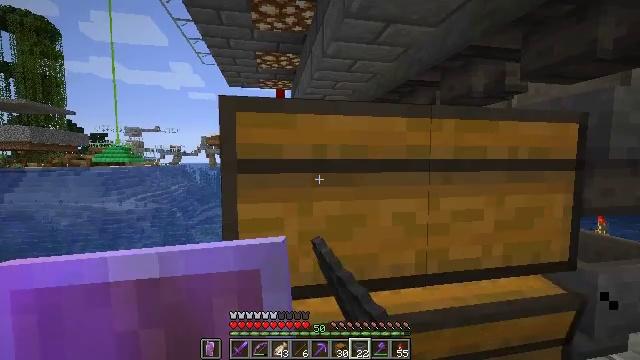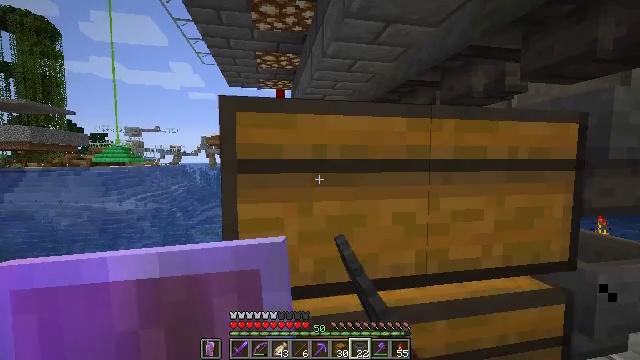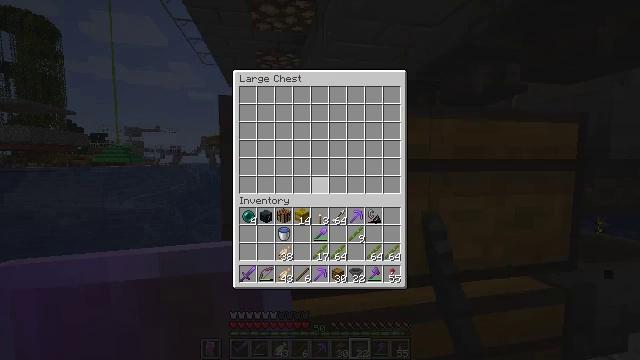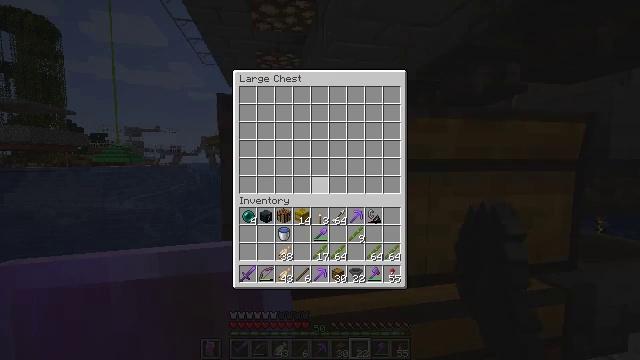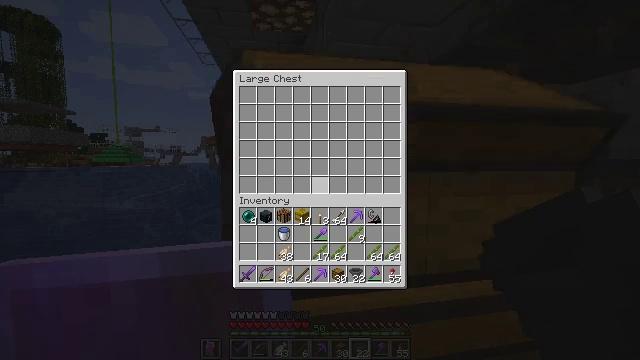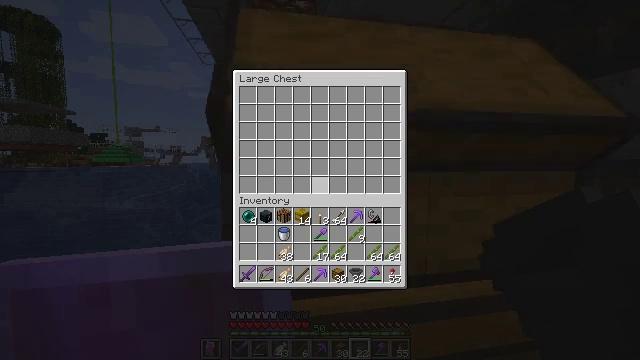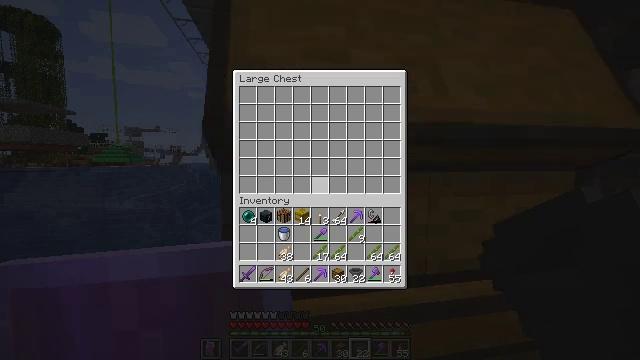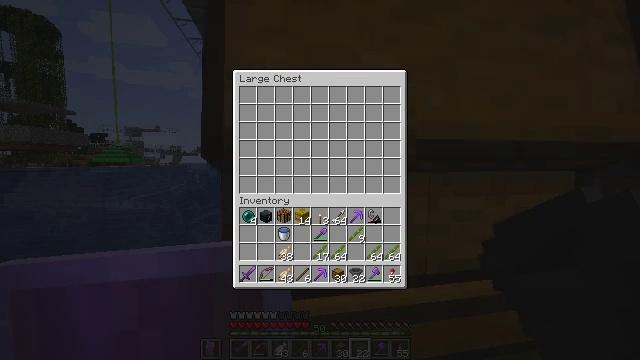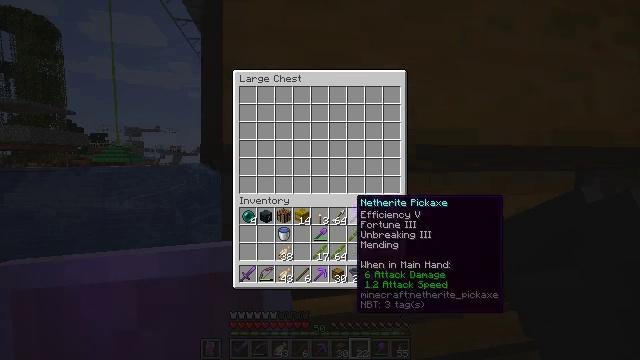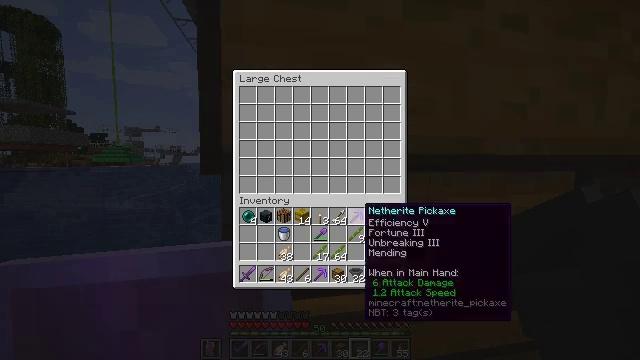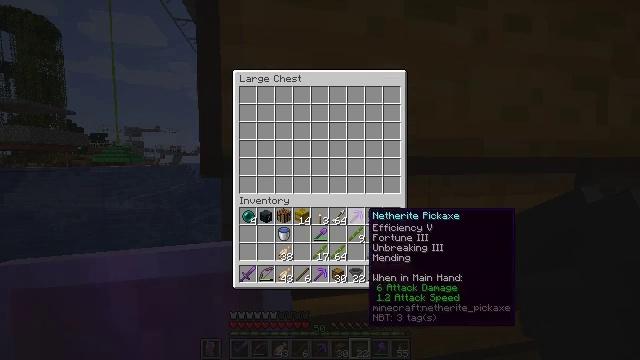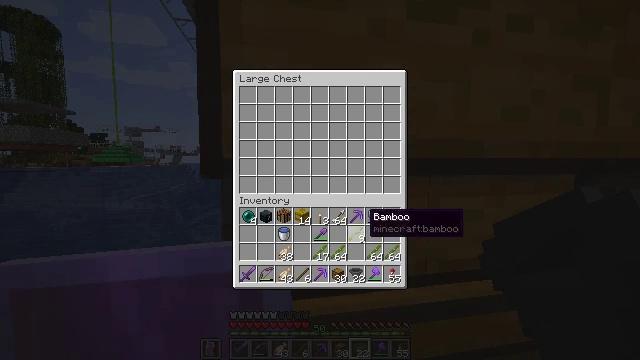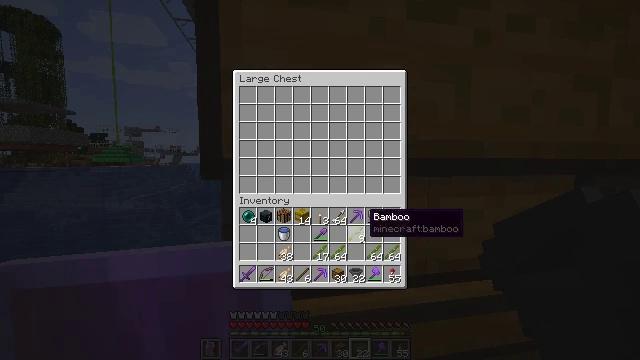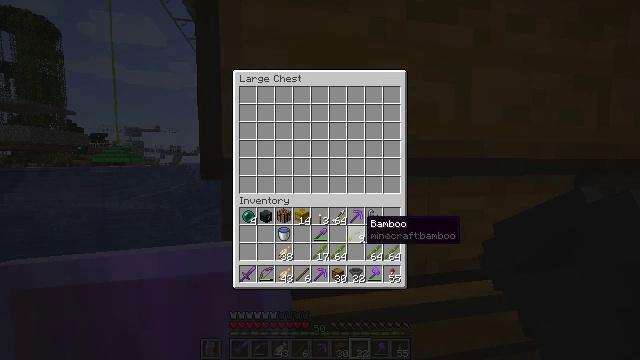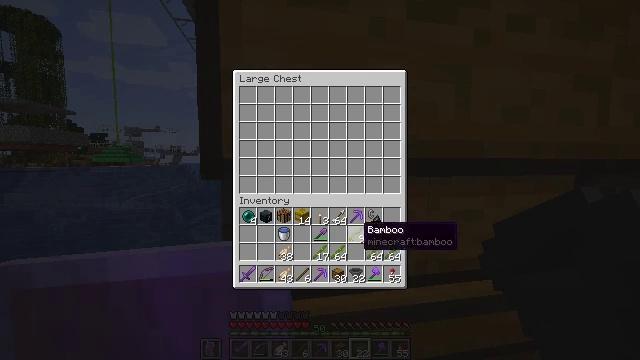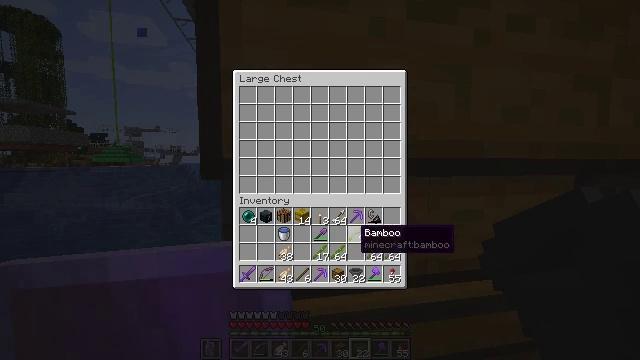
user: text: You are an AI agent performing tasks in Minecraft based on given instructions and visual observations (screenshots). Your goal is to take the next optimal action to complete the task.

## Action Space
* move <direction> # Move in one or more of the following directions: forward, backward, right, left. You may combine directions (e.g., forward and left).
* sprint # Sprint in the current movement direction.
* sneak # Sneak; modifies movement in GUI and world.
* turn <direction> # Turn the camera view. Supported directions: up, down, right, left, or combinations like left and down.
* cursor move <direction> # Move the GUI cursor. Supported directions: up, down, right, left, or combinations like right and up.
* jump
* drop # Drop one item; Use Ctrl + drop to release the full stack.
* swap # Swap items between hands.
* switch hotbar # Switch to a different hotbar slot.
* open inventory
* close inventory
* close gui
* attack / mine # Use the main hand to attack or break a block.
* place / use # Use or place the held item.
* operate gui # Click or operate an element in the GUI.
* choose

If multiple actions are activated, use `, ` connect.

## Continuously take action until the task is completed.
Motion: motion action
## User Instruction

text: Mine the chest to collect it.
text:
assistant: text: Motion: no_op
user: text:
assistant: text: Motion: no_op
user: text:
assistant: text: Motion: no_op
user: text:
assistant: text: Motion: no_op
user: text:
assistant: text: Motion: no_op
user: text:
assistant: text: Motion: no_op
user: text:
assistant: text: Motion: turn right and down
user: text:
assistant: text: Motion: turn right and down
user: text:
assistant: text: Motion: turn right and down
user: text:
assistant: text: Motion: no_op
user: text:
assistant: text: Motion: no_op
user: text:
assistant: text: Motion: no_op
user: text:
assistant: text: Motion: turn down
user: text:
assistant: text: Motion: no_op
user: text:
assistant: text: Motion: no_op
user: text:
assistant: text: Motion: no_op
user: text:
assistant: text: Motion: no_op
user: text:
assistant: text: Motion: no_op
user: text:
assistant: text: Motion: no_op
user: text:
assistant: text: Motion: no_op
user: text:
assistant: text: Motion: no_op
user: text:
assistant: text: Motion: no_op
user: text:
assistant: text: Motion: no_op
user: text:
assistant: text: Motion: no_op
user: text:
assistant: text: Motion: no_op
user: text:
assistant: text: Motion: no_op
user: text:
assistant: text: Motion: no_op
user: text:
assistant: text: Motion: attack / mine
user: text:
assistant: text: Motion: attack / mine
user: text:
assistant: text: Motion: attack / mine